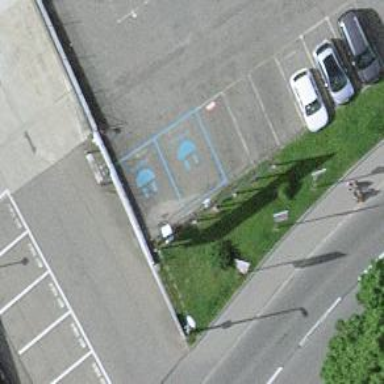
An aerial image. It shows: Charging station.